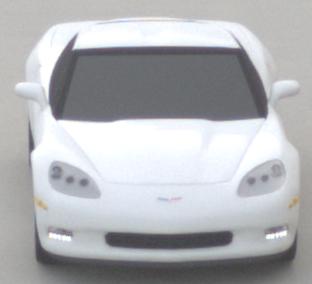
Make: Chevrolet
Model: Corvette Coupé
Detailed model: Corvette (C6) Coupé
Model produced from: 2005/02
Model produced until: 2008/03
Doors: 3
Color: white
Road condition: dry road
Daytime: sunrise or sunset
Contrast: low contrast